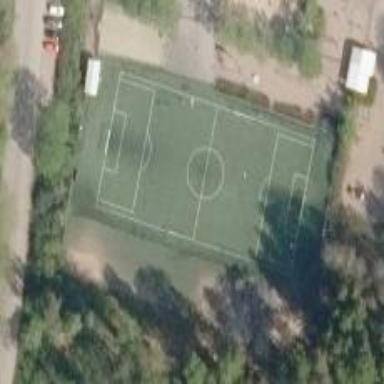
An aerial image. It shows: Artificial turf soccer pitch for leisure activities.